Question: In SQL Server 2008;
I have a tree. I need to get all child nodes of node n (see diagram) and all child nodes of these child nodes, etc until the leaf nodes which is fairly trivial. I also need to be able to say 'Take node o, go up the tree until we reach m and because m is a child of node n set some property of node o to some property of node m. Node o could be 3 levels deep (as illustrated) or 45 levels deep, x levels deep.
This gets all children of a given node (or area)
'''
--Return all sub-area structure of an area:
WITH temp_areas (ParentAreaID, AreaID, [Name], [Level]) AS
(
SELECT ParentAreaID, AreaID, [Name], 0
FROM lib_areas WHERE AreaID = @AreaID
UNION ALL
SELECT B.ParentAreaID, B.AreaID, B.[Name], A.Level + 1
FROM temp_areas AS A, lib_areas AS B
WHERE A.AreaID = B.ParentAreaID
)
INSERT INTO @files (id) SELECT fileid FROM lib_filesareasxref where areaid in (select areaid from temp_areas)
while exists (select * from @files)
begin
select top 1
@ID = id
from
@files ORDER BY id DESC
delete from @files where id = @id
'''

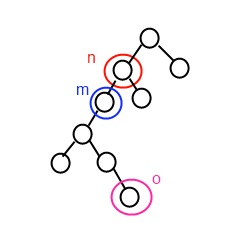
Answer: This will track back from '@node_o' until it reaches '@node_m' or it reaches the top of the tree '@node_m''@node_o'.
'''
WITH
parents
AS
(
SELECT
A.ParentAreaID, A.AreaID, A.[Name], 0
FROM
lib_areas AS A
WHERE
A.AreaID = @node_o
UNION ALL
SELECT
A.ParentAreaID, A.AreaID, A.[Name], B.Level + 1
FROM
lib_areas AS A
INNER JOIN
parents AS B
ON A.AreaID = B.ParentAreaID
WHERE
B.AreaID <> @node_m
)
SELECT
*
FROM
parents
'''